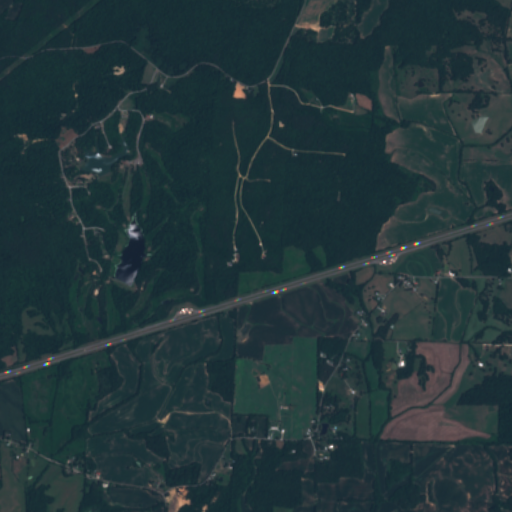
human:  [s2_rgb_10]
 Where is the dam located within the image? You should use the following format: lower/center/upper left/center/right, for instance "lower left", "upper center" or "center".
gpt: The dam is located in the center left of the image.
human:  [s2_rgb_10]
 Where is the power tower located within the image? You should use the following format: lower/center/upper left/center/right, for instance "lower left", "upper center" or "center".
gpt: The power tower is located in the upper left of the image.
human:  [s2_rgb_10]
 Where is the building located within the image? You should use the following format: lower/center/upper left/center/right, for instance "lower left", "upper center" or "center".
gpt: The building is located in the lower left of the image.
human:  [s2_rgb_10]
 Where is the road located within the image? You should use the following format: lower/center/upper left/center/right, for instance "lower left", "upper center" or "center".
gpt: There is no road in the image.